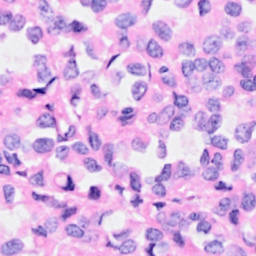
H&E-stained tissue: Breast